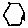
Label: hexagon